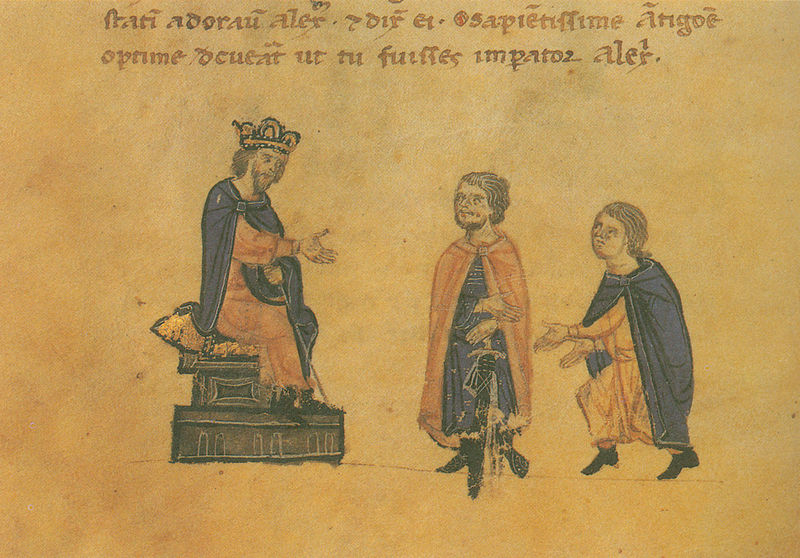
Titel: Alexanderroman
Institution: Leipzig, Stadtbibliothek
Schlagwörter: blau, hand, mann, umhang, weiß, gelb, menschen, männer, schwarz, zeichnung, rot, gespräch, alt, bart, gold, haare, mantel, drei, krone, schrift, papier, unterhaltung, schuhe, stab, figuren, kissen, könig, thron, wandmalerei, knie, buch, druck, seite, schwert, text, herrscher, ritter, buchseite, pergament, christus, mittelalter, audienz, bittsteller, fresko, bitte, gruß, handschrift, kniefall, latein, urteil, buchmalerei, alexander, minuskel, untertanen, untertan, rotunda, 1200, 1100, vorsprache, karolina